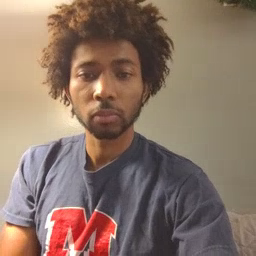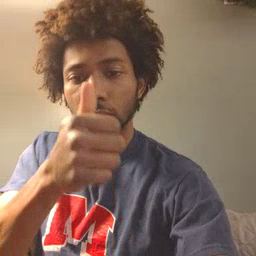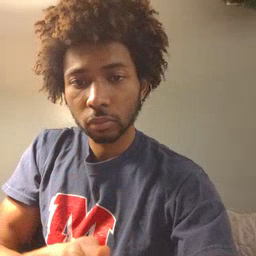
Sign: every